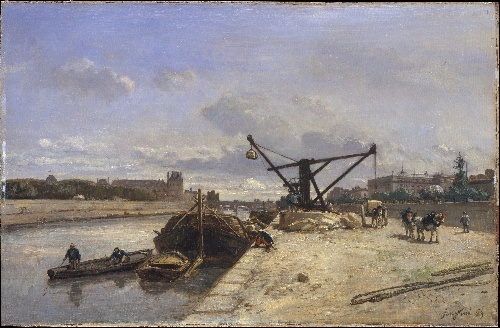
Title: View from the Quai d'Orsay
Artist: Johan Barthold Jongkind
Artist bio: Dutch, Latrop 1819–1891 La-Côte-Saint-André
Date: 1854
Object type: Painting
Classification: Paintings
Medium: Oil on canvas, mounted on wood
Dimensions: 17 1/4 x 26 in. (43.8 x 66 cm)
Department: European Paintings
Credit line: Bequest of Meta Cecile Schwarz, 2001
Accession year: 2001
Repository: Metropolitan Museum of Art, New York, NY
Tags: Men|Rivers|Boats|Paris